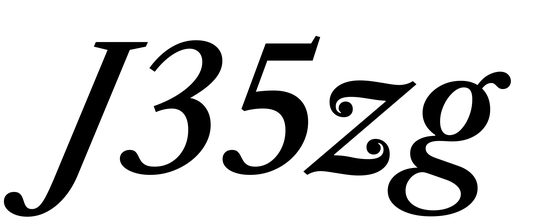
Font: LibreCaslonText-Italic_Medium_Italic